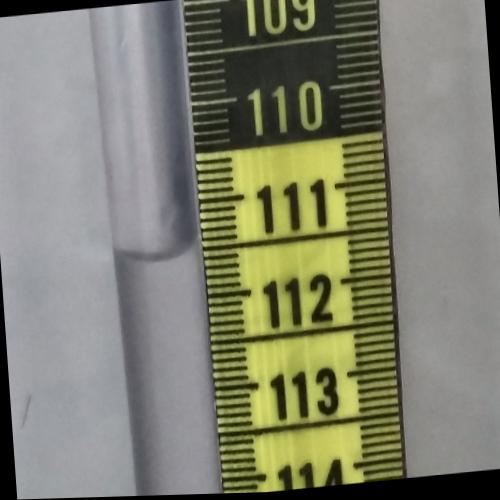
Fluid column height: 111.5 cm